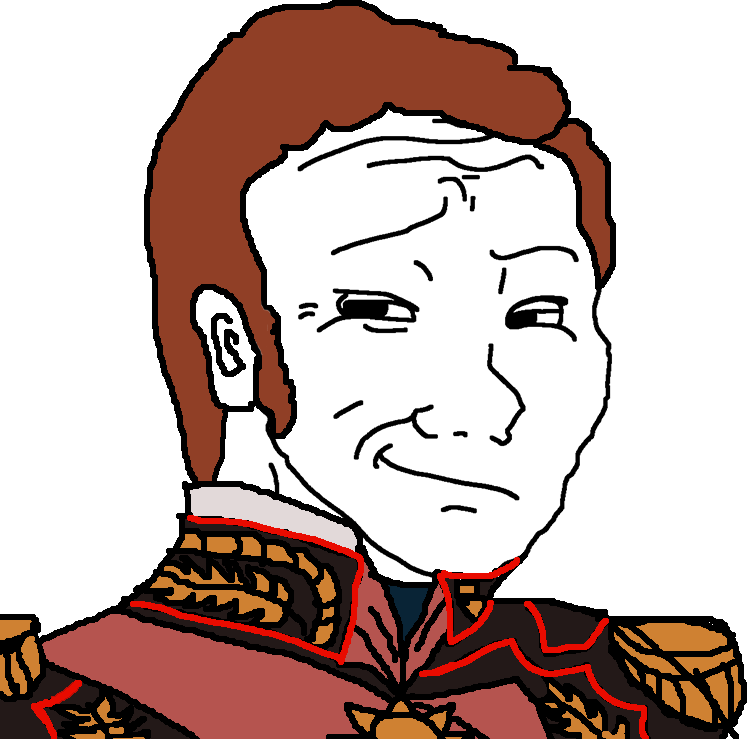
Label: 5_Smugjak